Field crop: maize
Growth stage: 2
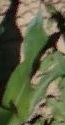
Species: maize